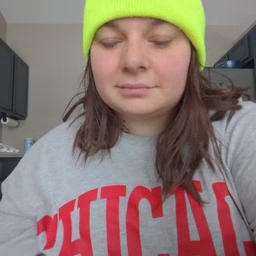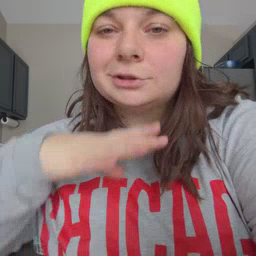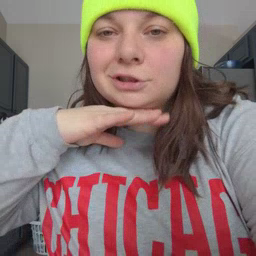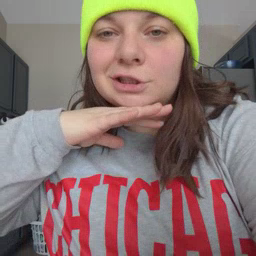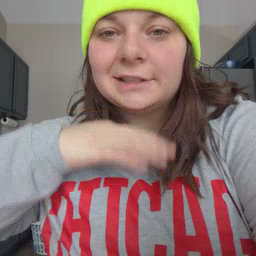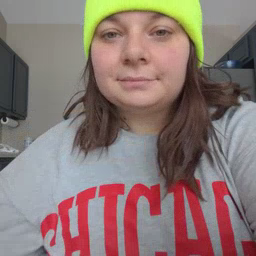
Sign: dirty